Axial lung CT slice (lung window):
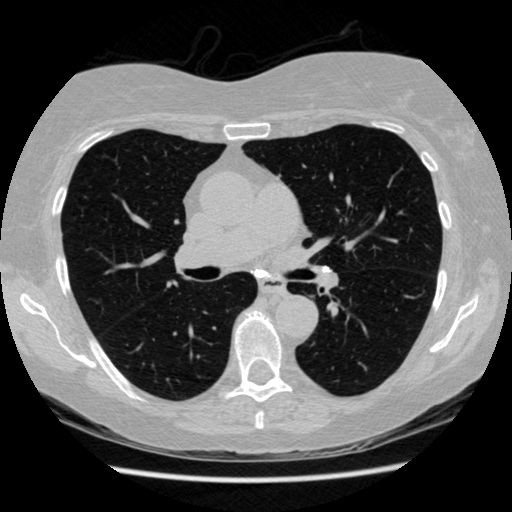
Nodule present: no